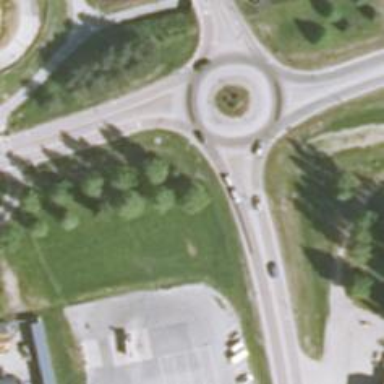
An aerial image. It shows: Roundabout on primary highway.